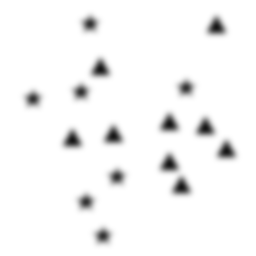
Squares: 0
Triangles: 9
Stars: 7
Total shapes: 16